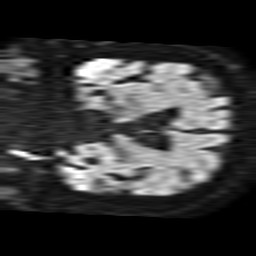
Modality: TRACE
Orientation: coronal
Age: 79
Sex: male
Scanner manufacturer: philips
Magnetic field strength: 1.5 T
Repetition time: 3.531 s
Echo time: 0.06922 s